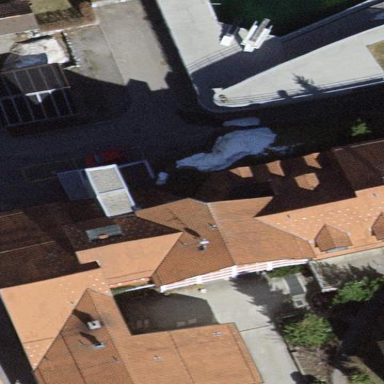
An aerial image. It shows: Nursing home building.